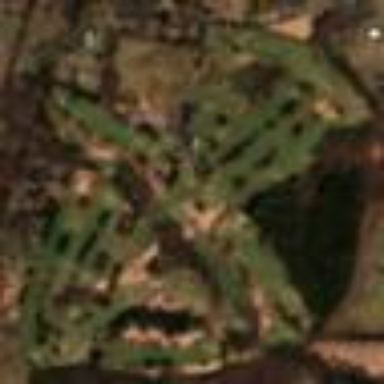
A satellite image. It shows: Golf course surrounded by greenery.